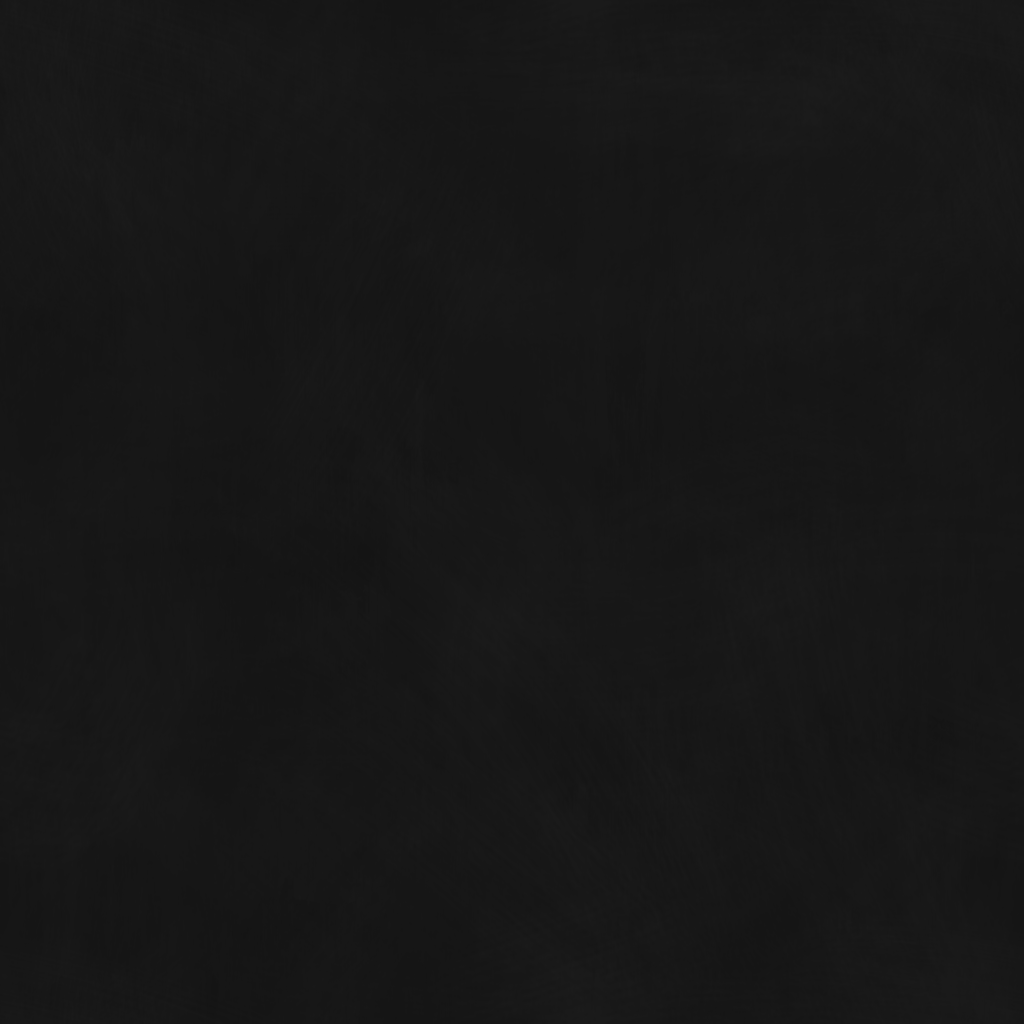
Texture map type: Roughness